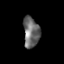
Tissue: lung
Cell type: Endothelial cells
Senescence score: 0.2055
Nuclear area (px): 483
Mean DAPI intensity: 107.01